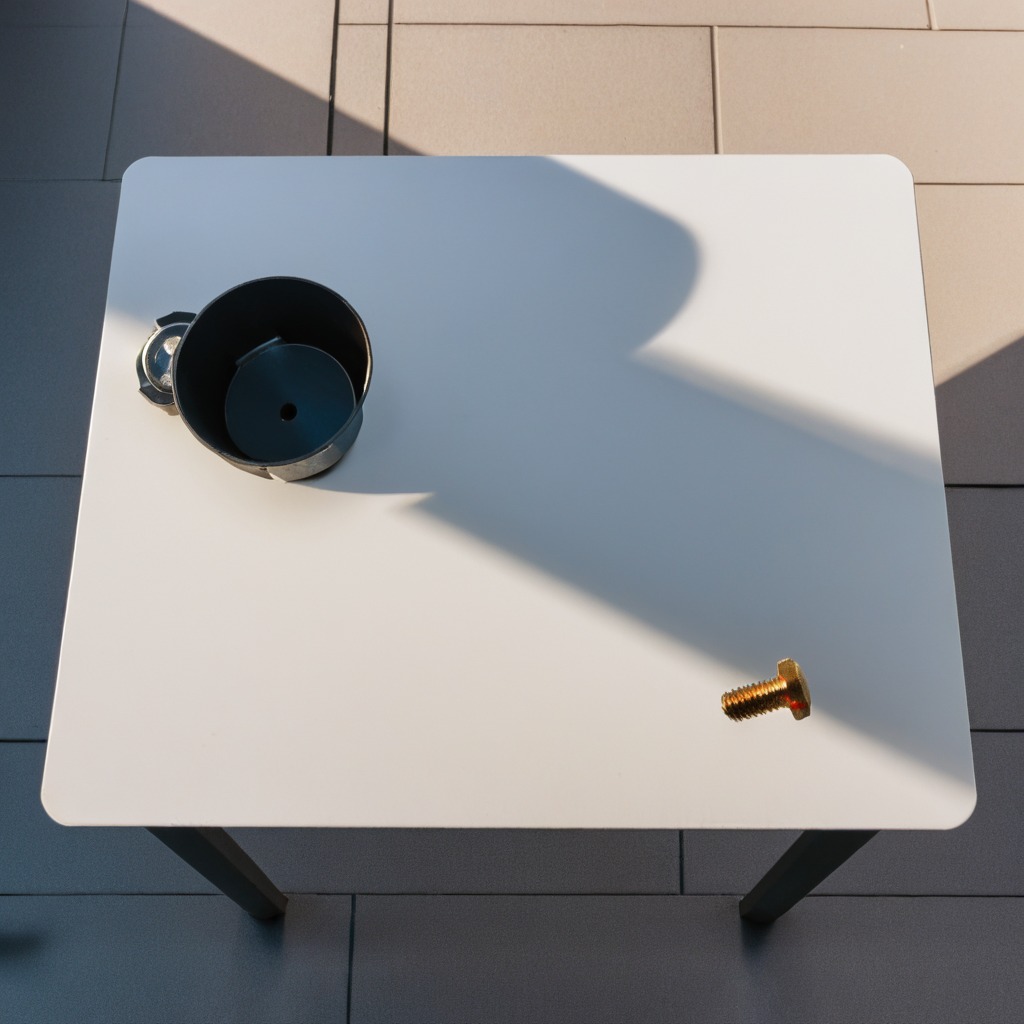
A metal screw is lying on the table.